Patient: sex M, age 57
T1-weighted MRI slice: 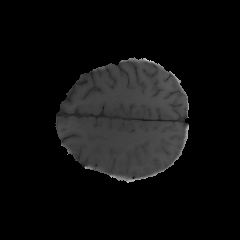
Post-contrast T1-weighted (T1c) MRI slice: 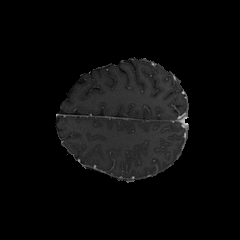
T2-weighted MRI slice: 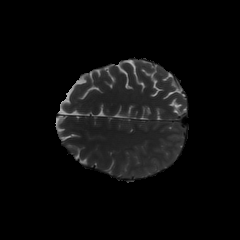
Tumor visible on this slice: no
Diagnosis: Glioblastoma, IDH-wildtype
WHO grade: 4